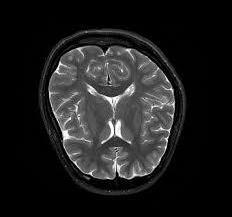
Label: notumor